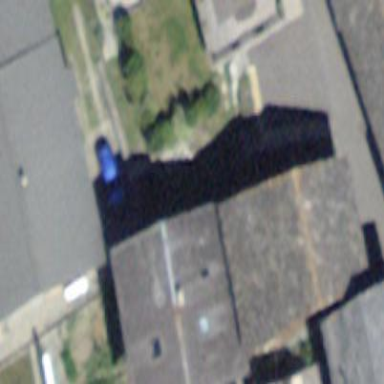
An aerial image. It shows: Building with gabled roof oriented across.